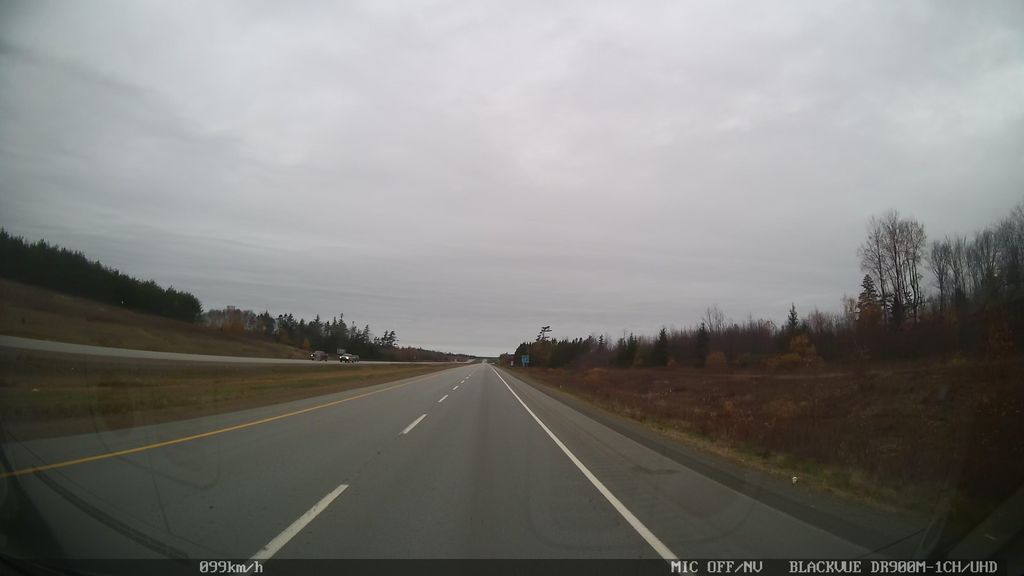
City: halifax